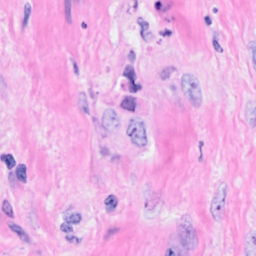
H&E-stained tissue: Breast